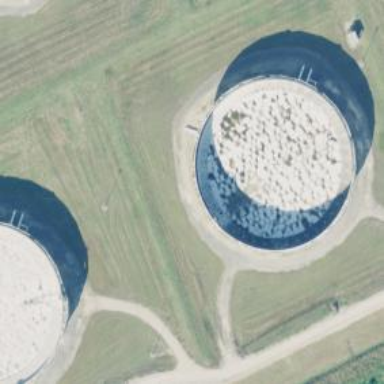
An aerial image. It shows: Storage tank that is man-made.